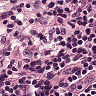
Metastatic tissue present: no